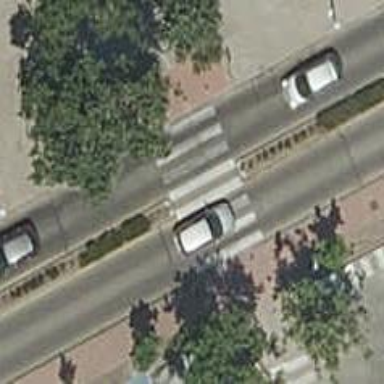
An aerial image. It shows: Uncontrolled road crossing.